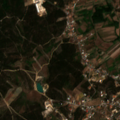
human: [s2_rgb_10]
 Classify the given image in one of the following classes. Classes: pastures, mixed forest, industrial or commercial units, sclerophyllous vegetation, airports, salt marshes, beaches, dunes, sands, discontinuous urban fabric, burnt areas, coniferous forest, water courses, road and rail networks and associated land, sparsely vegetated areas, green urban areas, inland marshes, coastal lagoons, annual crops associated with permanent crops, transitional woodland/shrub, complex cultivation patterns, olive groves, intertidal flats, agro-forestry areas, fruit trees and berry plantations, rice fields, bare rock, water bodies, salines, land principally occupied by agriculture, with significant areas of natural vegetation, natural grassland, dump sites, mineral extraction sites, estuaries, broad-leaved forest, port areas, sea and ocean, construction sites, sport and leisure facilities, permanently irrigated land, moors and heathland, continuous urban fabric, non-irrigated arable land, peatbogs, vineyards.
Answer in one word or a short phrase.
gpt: discontinuous urban fabric, complex cultivation patterns, land principally occupied by agriculture, with significant areas of natural vegetation, coniferous forest, transitional woodland/shrub